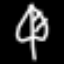
Label: leaf